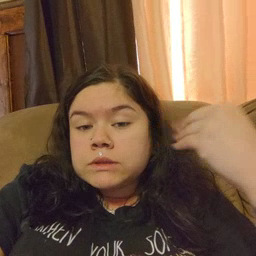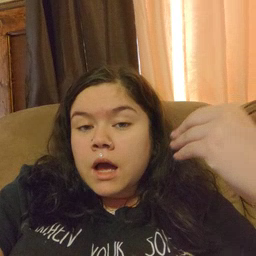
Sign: outside